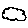
Label: cloud